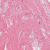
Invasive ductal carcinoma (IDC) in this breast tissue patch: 0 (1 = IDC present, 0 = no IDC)